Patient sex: F
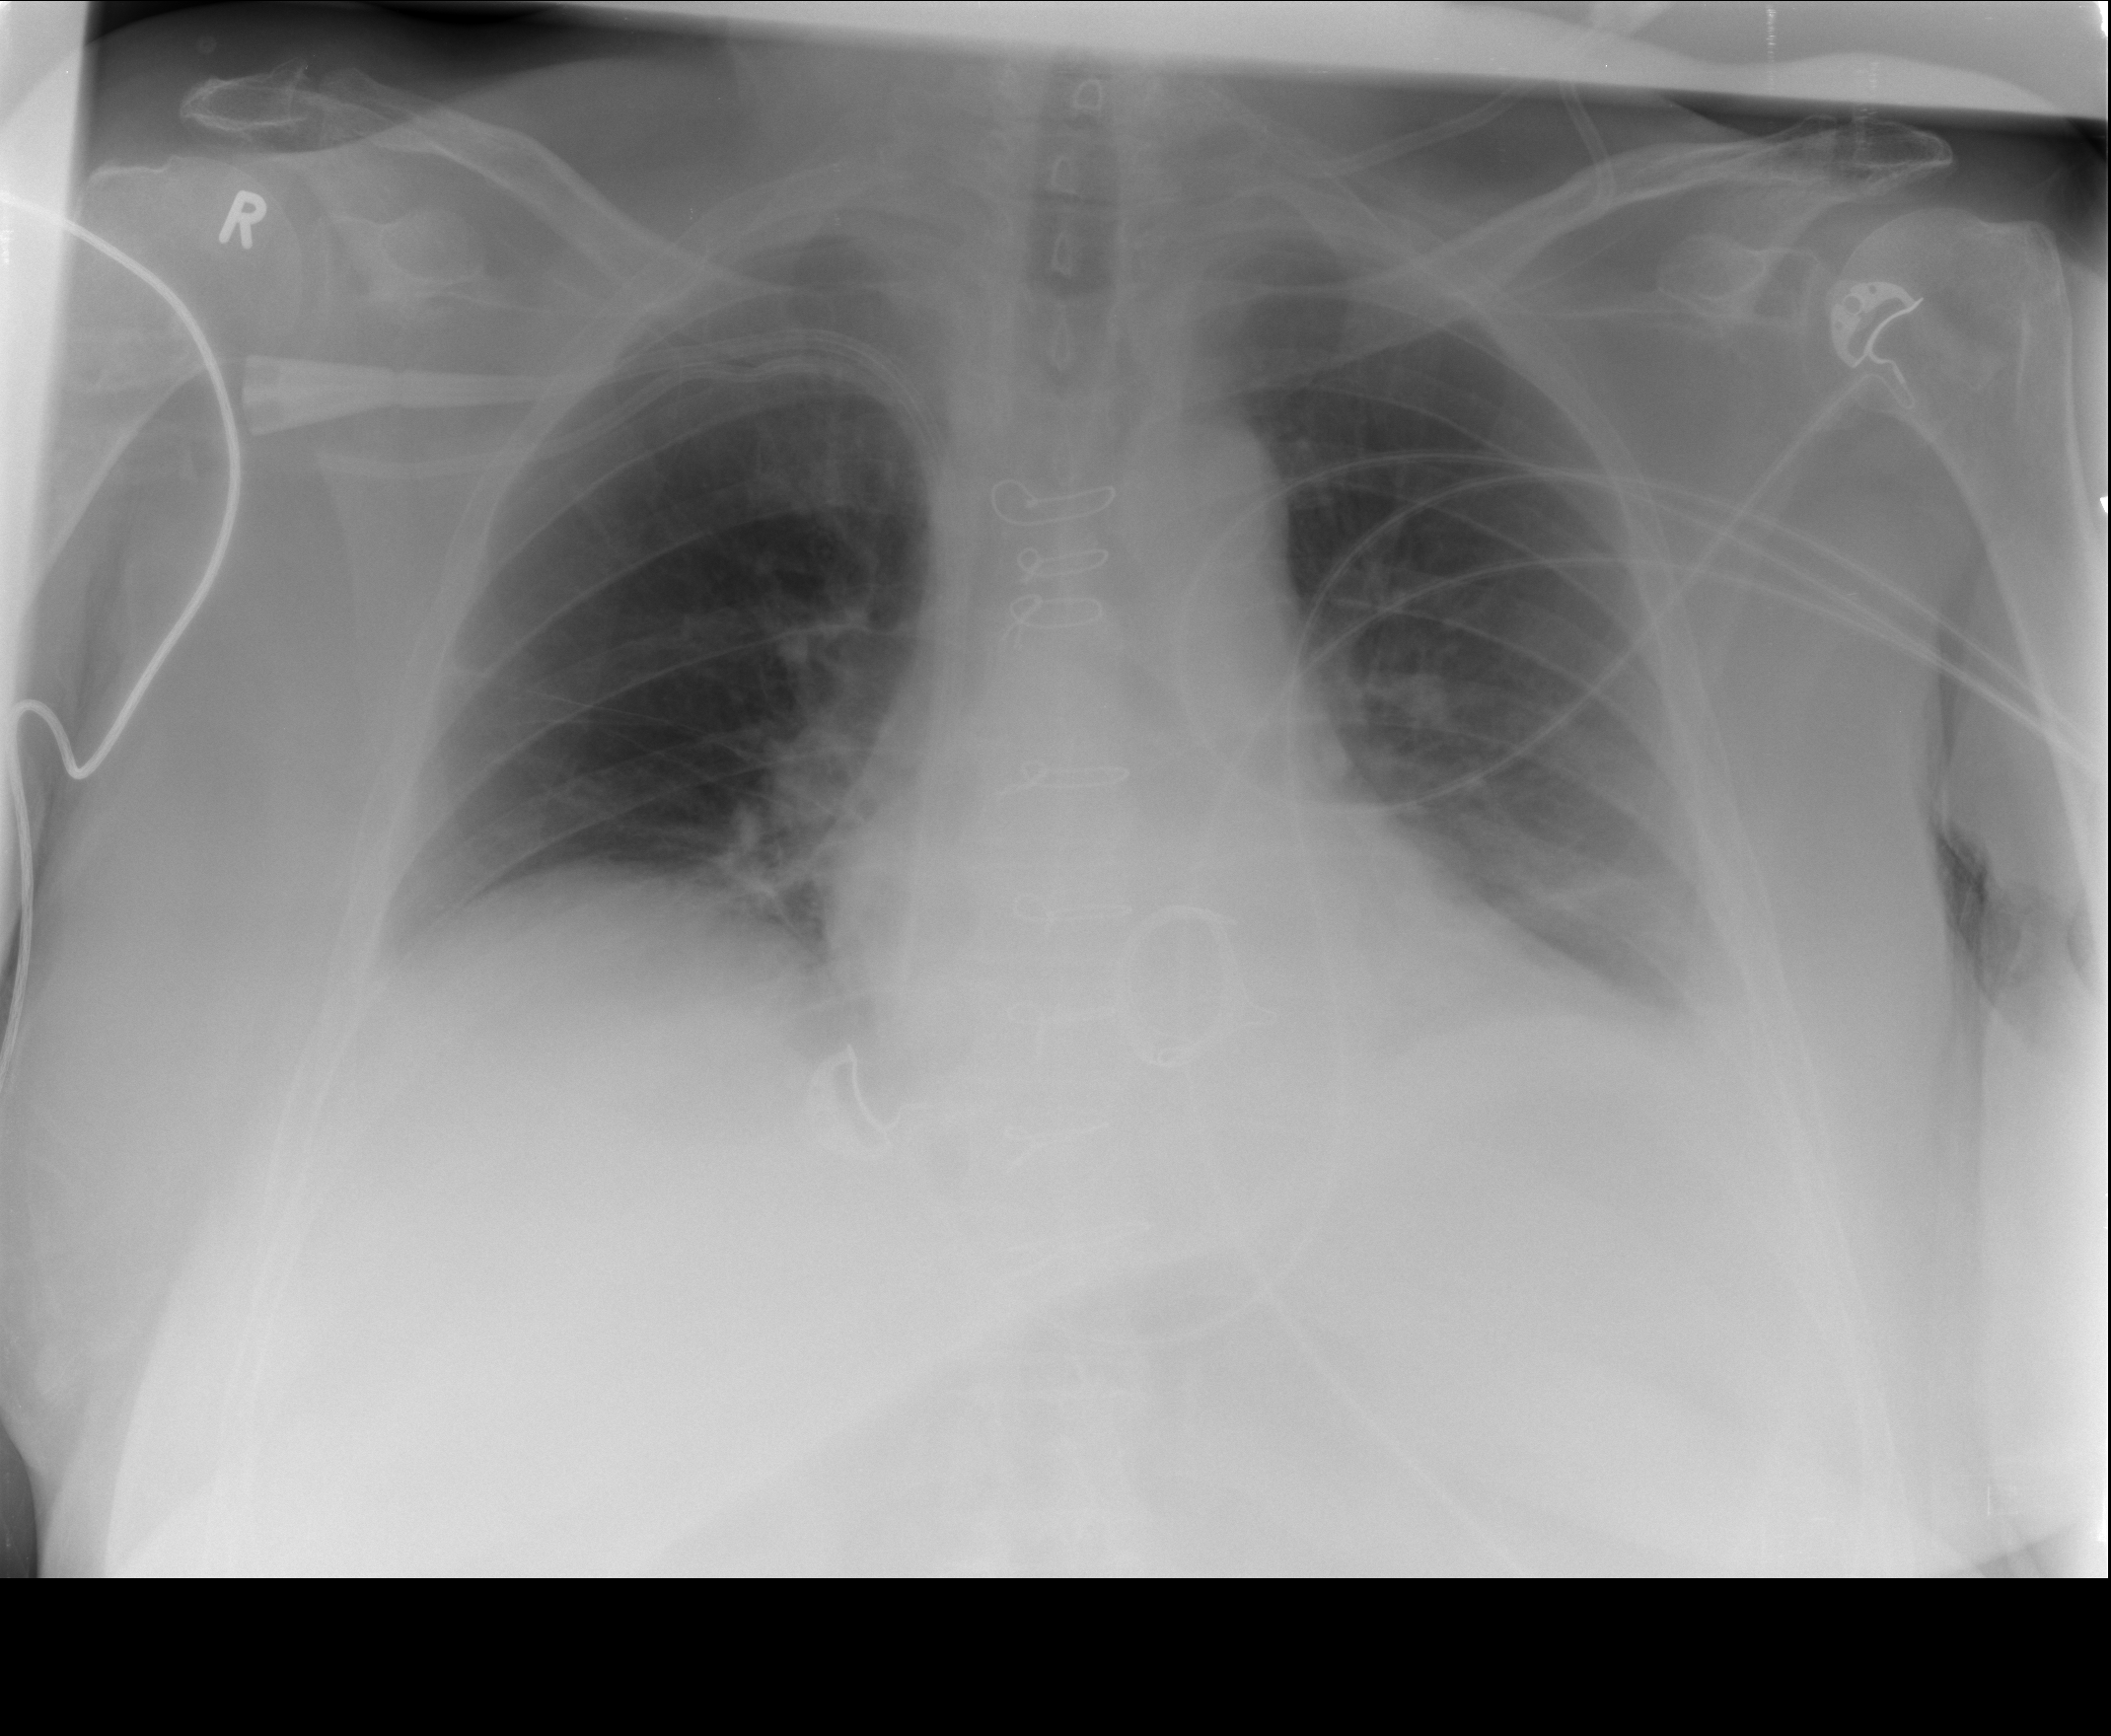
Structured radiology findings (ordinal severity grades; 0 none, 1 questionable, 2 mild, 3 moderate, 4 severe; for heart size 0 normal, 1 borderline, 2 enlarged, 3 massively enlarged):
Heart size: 0
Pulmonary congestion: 0
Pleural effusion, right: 2
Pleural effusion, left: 2
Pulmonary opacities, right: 0
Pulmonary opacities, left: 0
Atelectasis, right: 0
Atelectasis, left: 2